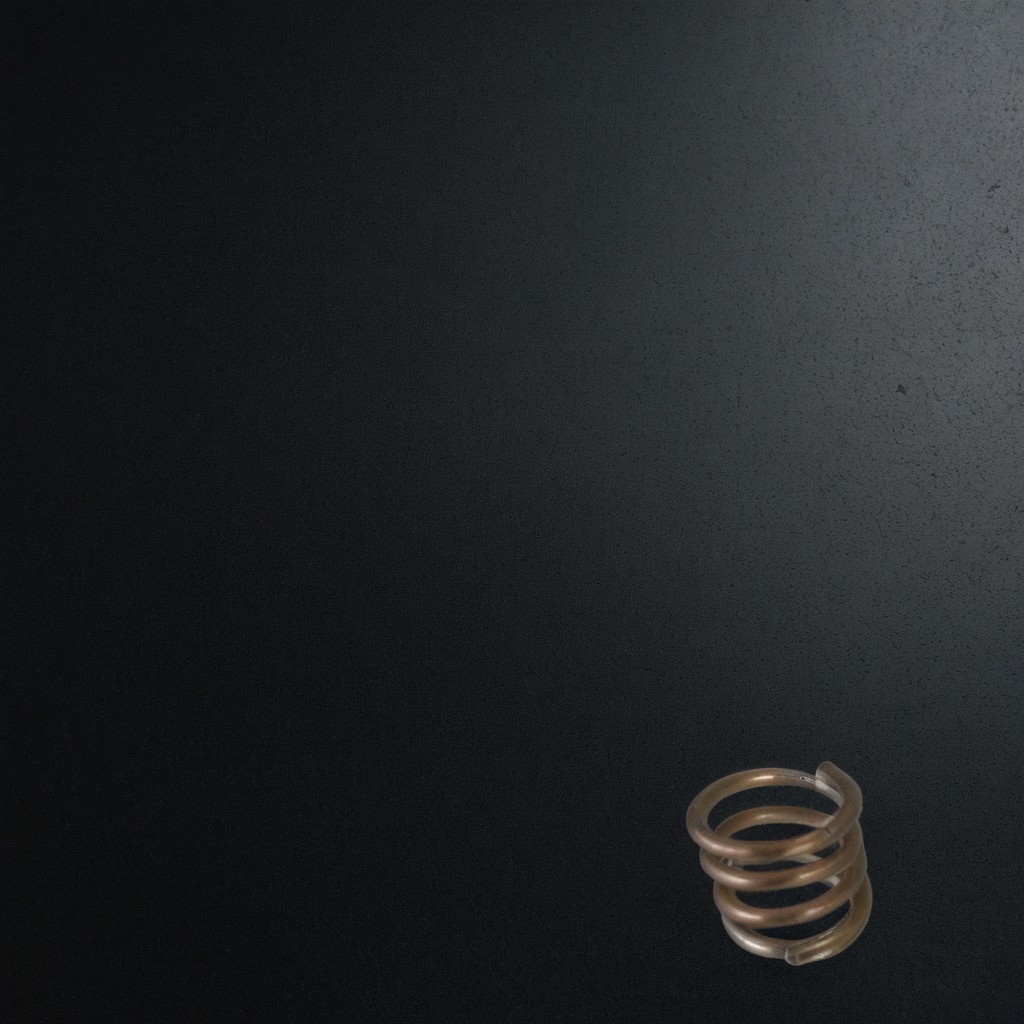
A coiled metal spring lies on a clean granite tabletop covered with a black rubber mat inside a workshop at night dim ambient light soft shadows worn but beneath the mat.